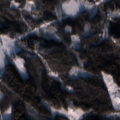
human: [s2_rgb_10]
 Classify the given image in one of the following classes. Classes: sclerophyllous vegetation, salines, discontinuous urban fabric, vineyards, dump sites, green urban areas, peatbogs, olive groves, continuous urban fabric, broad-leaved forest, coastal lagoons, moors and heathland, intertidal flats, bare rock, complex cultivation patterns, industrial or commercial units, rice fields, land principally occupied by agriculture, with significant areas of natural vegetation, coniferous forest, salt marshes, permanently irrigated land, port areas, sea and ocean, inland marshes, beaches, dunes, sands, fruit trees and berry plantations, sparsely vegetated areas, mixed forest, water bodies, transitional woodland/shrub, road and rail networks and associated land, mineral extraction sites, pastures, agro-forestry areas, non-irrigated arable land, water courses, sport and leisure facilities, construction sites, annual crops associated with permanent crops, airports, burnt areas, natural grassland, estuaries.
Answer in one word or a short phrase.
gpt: land principally occupied by agriculture, with significant areas of natural vegetation, coniferous forest, mixed forest, transitional woodland/shrub